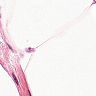
Metastatic tissue present: no